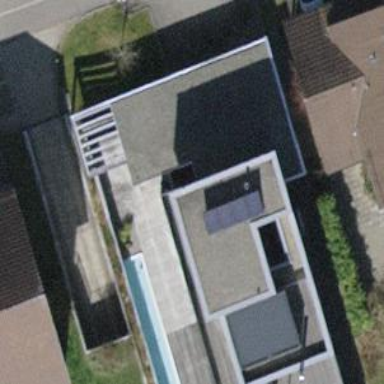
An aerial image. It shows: View of roof of building.